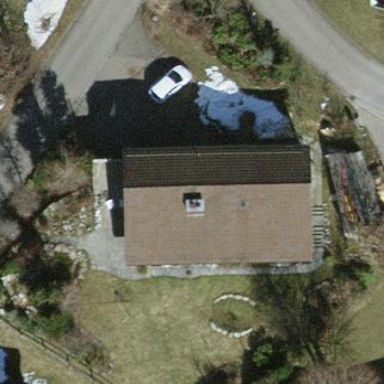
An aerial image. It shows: Simple and straightforward house.